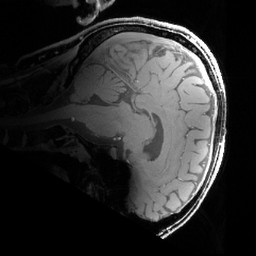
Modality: T1w
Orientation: sagittal
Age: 32
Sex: male
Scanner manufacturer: siemens
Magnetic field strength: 7 T
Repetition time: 4.5 s
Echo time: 0.00227 s